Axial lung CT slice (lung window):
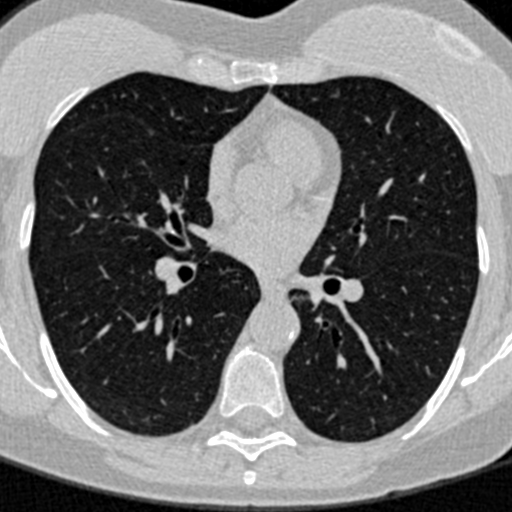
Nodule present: no